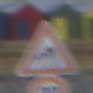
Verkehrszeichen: SeitenwindVonRechts
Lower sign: Geschwindigkeit20
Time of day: SunriseSunset
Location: Outdoor (Beach)
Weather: Overcast
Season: NotSpecified
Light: Natural